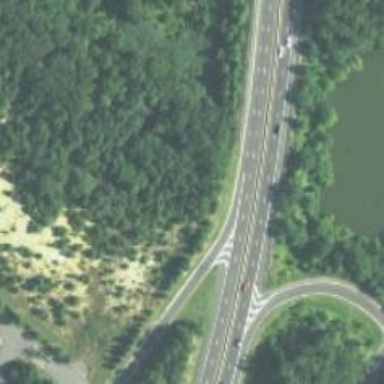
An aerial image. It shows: Trunk link highway with jughandle junction.